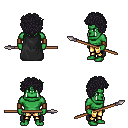
a pixel art fantasy rpg character, male body template, orc, green skin, black cape, gold greaves, raven curly afro hairstyle, leather bracers, spear, four views (front, back, left, right), 2x2 character sprite sheet, small pixel art, hard edges, no anti-aliasing